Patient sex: F
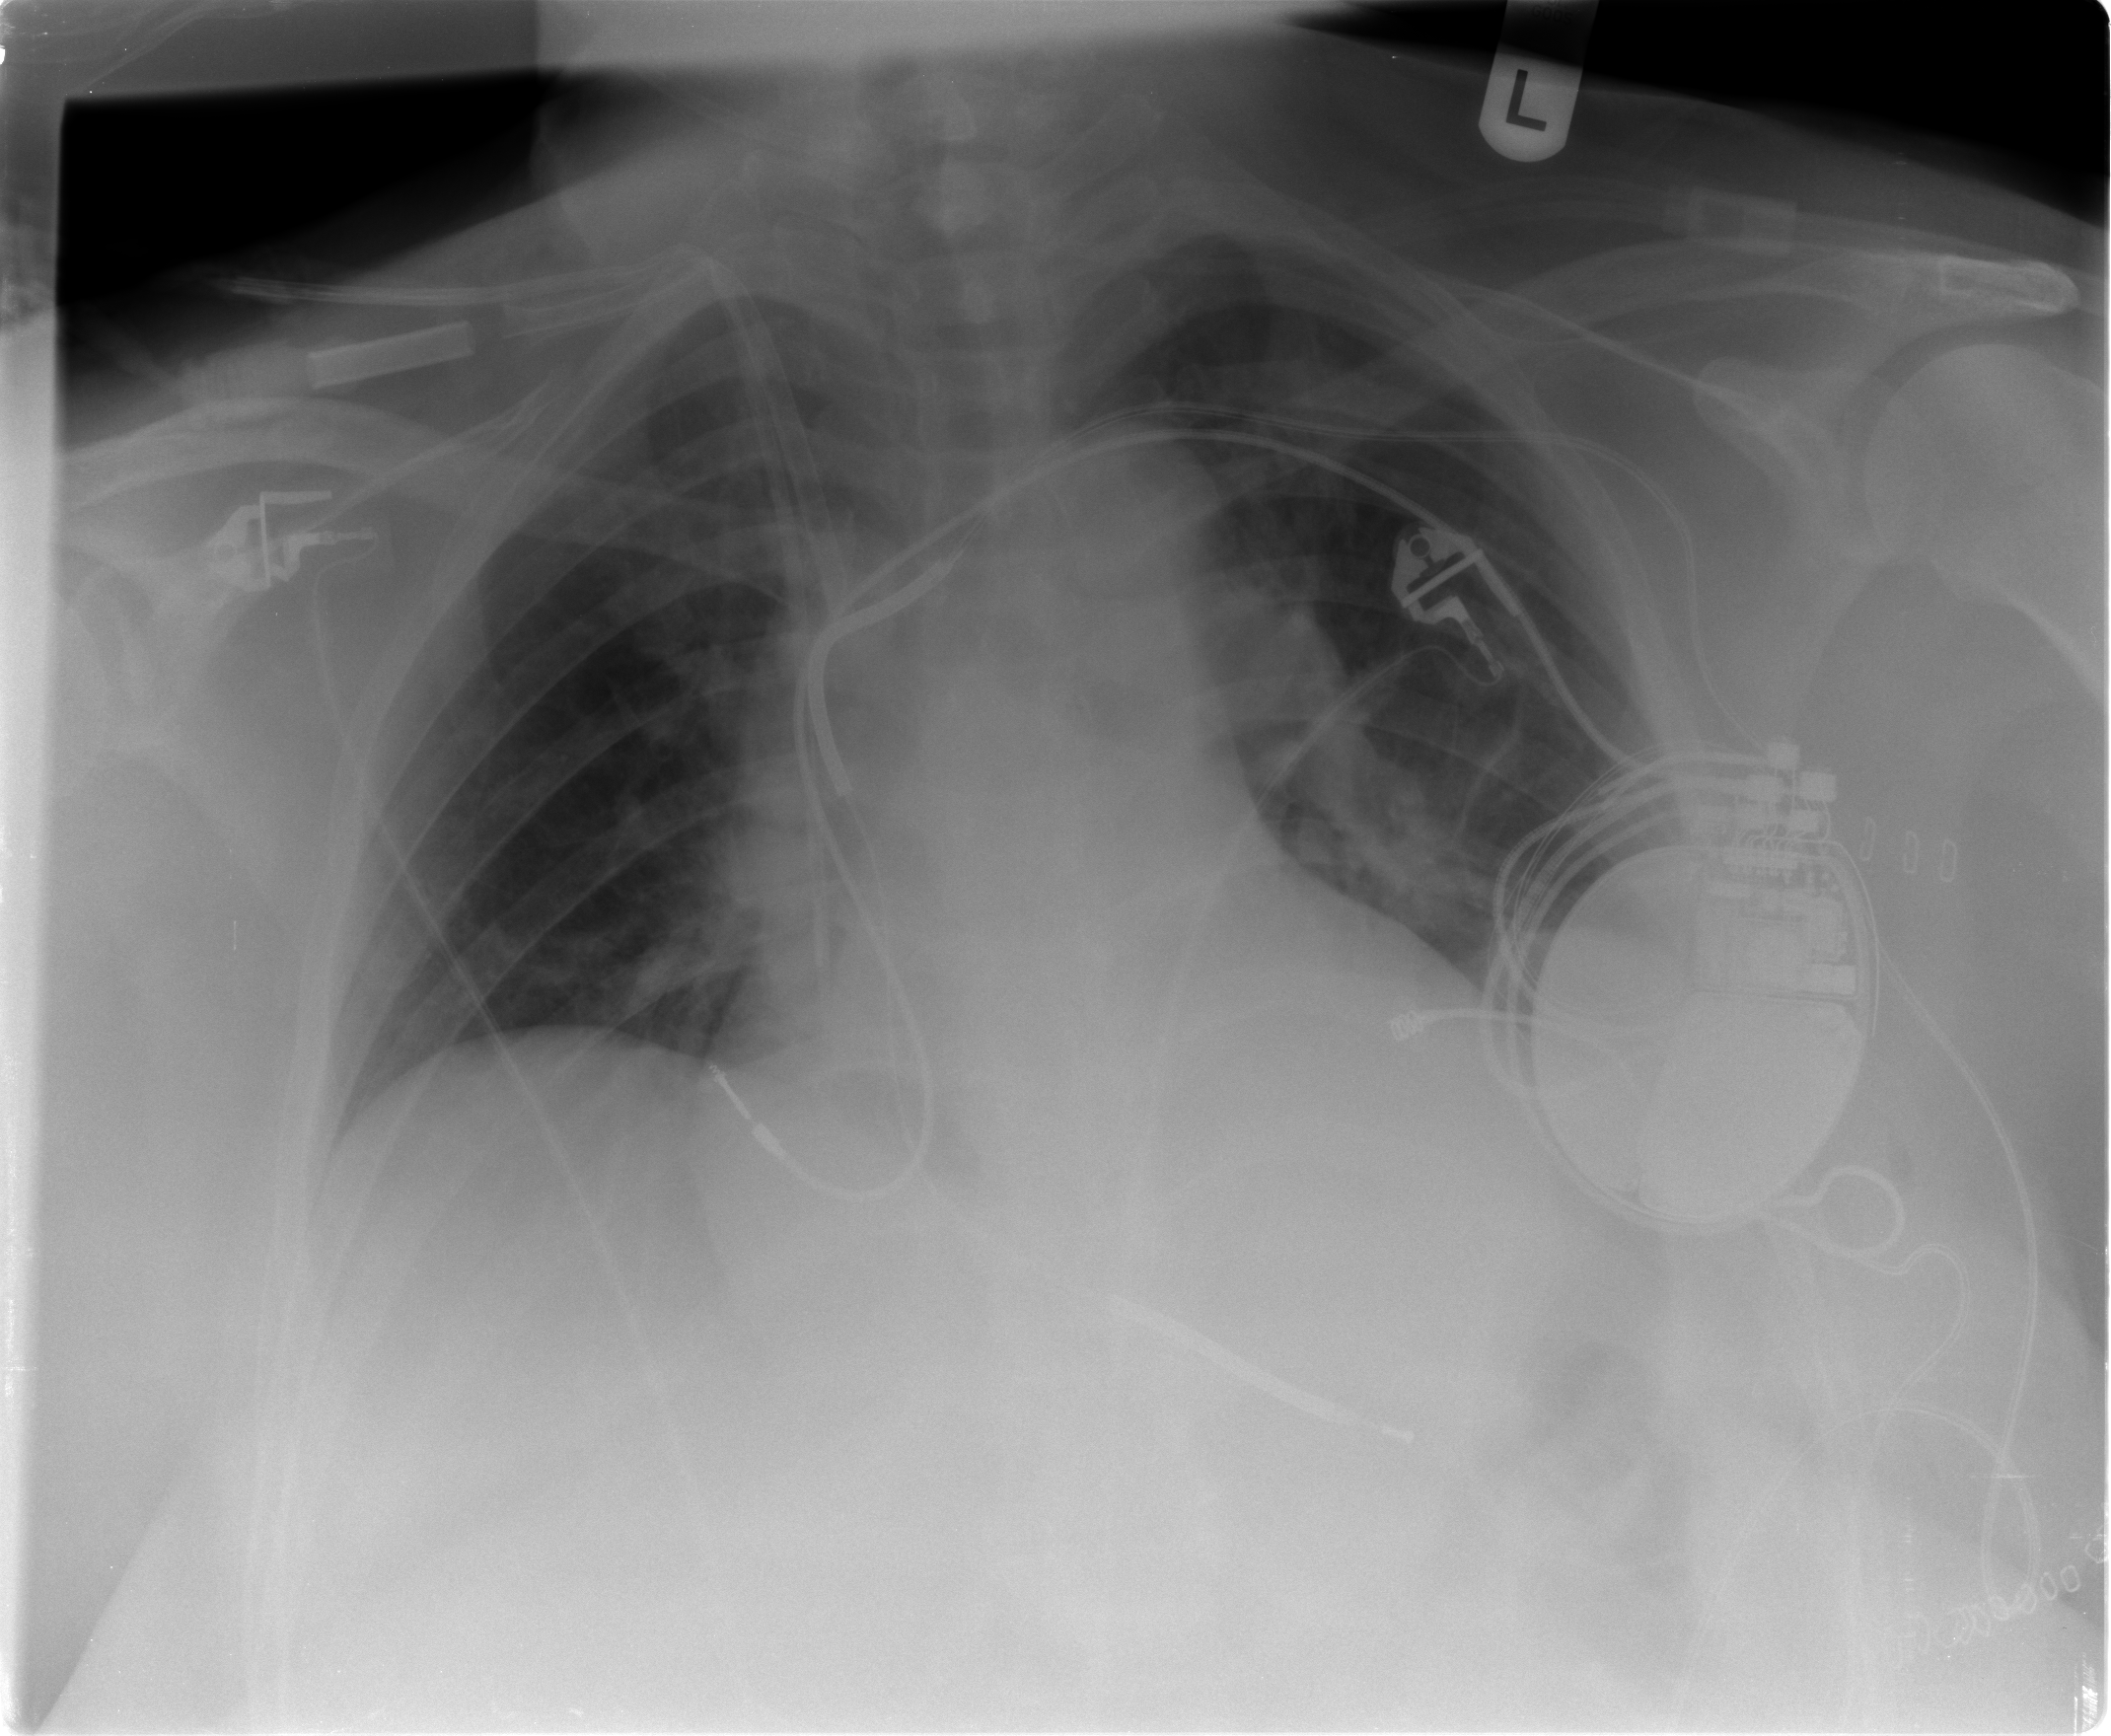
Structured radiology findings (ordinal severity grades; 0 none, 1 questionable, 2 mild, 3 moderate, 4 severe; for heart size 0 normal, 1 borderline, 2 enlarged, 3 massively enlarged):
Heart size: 3
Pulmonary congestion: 3
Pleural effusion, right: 0
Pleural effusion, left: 0
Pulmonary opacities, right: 0
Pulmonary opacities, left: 0
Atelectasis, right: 2
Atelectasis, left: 2